Question: I'm trying to run several '*.sql' scripts. My 'gradle' task looks like this
'''
task initdb(dependsOn: initProperties) << {
Class.forName(props.getProperty("db.driver"))
sql = Sql.newInstance(
props.getProperty("db.url"),
props.getProperty("db.admin"),
props.getProperty("db.password"),
props.getProperty("db.driver")
);
FileTree tree = null
//create database
fileTree(dir: 'src/main/sql/db', include: "0010_create_data_base.sql").each {
sql.execute(it.text)
}
//create schema
fileTree(dir: 'src/main/sql/db', include: "0020_create_schema.sql").each {
sql.execute(it.text)
}
//create tables
fileTree(dir: 'src/main/sql/tables', include: "**.sql").each {
sql.execute(it.text)
}
//load data
fileTree(dir: 'src/main/sql/data', include: "**.sql").each {
sql.execute(it.text)
}
}
'''
Properties file contains
'''
db.admin=admin
db.admin.password=pass
db.driver=org.postgresql.Driver
db.url=jdbc:postgresql://localhost:5432
'''
My dependency for the driver
'''
dependencies {
//jdbc postresql
compile 'org.postgresql:postgresql:9.2-1004-jdbc4'
}
'''
Also there is a classpath
'''
buildscript {
dependencies {
classpath 'org.postgresql:postgresql:9.2-1004-jdbc4'
}
}
'''
But I've got an error

What's the problem? It cannot find '.jar'?
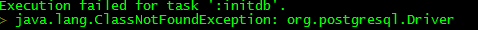
Answer: Here how it works on my machine.
I've added configuration
'''
configurations {
driver
}
'''
My dependency looks like this
'''
dependencies {
driver 'org.postgresql:postgresql:9.2-1003-jdbc4'
}
'''
My 'buildscript' dependency
'''
buildscript {
dependencies {
classpath 'org.postgresql:postgresql:9.2-1003-jdbc4'
}
}
'''
And here my 'initdb' task
'''
task initdb(dependsOn: initProperties) << {
URLClassLoader loader = GroovyObject.class.classLoader as URLClassLoader
configurations.driver.each {
File file -> loader.addURL(file.toURI().toURL())
}
Class driver = loader.loadClass(props.getProperty("db.driver")) //org.postgresql.Driver
def sql = Sql.newInstance(
props.getProperty("db.url") + "/postgres",
props.getProperty("db.admin"),
props.getProperty("db.admin.password"),
props.getProperty("db.driver")
);
FileTree tree = null
//create database
fileTree(dir: 'src/main/sql/db', include: "0010_create_data_base.sql").each {
sql.execute(it.text)
}
//initalizing it again to new database
sql = Sql.newInstance(
props.getProperty("db.url") + "/" + props.getProperty("db.name"),
props.getProperty("db.admin"),
props.getProperty("db.admin.password"),
props.getProperty("db.driver")
);
//create schema
fileTree(dir: 'src/main/sql/db', include: "0020_create_schema.sql").each {
sql.execute(it.text)
}
//create tables
fileTree(dir: 'src/main/sql/tables', include: "**.sql").each {
sql.execute(it.text)
}
//load data
fileTree(dir: 'src/main/sql/data', include: "**.sql").each {
sql.execute(it.text)
}
}
'''